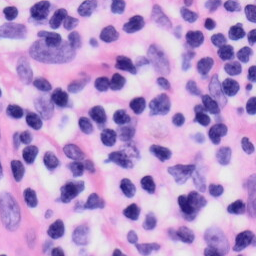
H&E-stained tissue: Skin